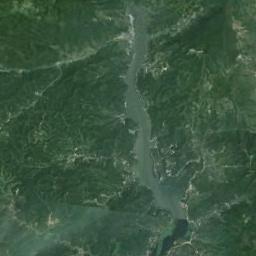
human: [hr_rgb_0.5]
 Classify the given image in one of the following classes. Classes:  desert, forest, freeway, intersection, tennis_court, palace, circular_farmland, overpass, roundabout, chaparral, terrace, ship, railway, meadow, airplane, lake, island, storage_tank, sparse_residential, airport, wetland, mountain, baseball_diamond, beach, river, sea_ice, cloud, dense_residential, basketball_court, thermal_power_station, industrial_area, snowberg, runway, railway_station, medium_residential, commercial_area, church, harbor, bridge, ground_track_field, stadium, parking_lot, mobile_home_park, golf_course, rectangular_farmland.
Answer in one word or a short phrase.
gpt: river